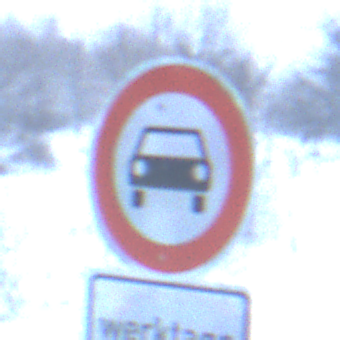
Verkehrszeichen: VerbotKraftwagen
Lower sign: ZeitangabenMitBeschraenkungAufWochentage1
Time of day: Midday
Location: Outdoor (Nature)
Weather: Overcast
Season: Winter
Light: Natural